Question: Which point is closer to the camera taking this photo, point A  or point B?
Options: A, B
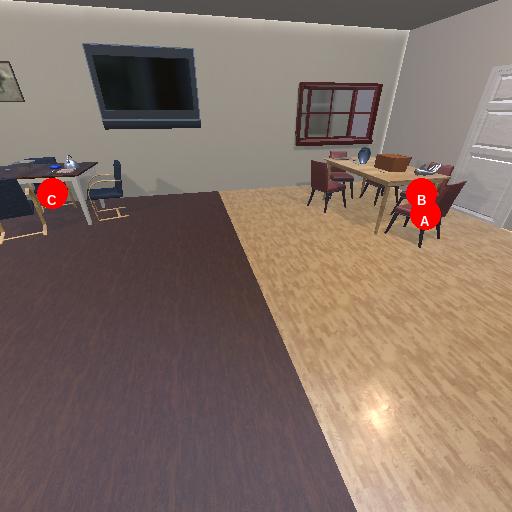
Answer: A